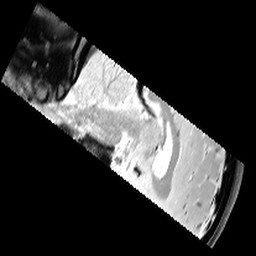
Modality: T1w
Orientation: sagittal
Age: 24
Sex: female
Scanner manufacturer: siemens
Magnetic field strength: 3 T
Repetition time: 6.5 s
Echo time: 0.016 s